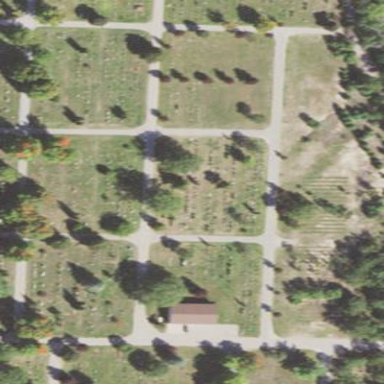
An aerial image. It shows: Sector in the cemetery.